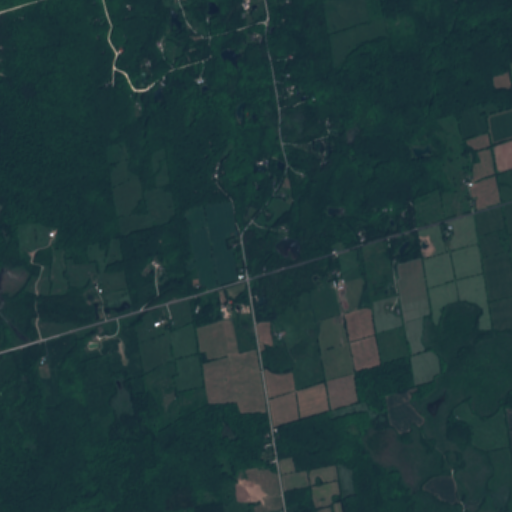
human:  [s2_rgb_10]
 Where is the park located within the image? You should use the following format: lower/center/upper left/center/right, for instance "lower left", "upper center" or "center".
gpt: The park is located in the center right of the image.
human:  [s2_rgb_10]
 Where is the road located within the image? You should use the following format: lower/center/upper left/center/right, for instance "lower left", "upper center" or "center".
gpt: There is no road in the image.